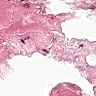
Metastatic tissue present: no